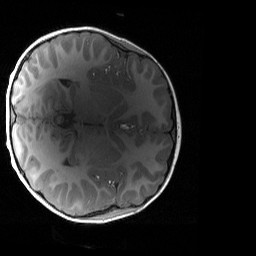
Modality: T1w
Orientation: axial
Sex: male
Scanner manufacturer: siemens
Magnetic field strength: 3 T
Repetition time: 1.9 s
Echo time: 0.00243 s